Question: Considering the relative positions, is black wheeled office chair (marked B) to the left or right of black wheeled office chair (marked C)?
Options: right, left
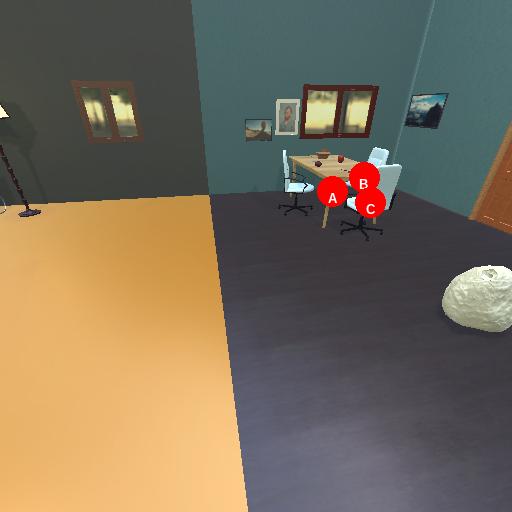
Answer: right